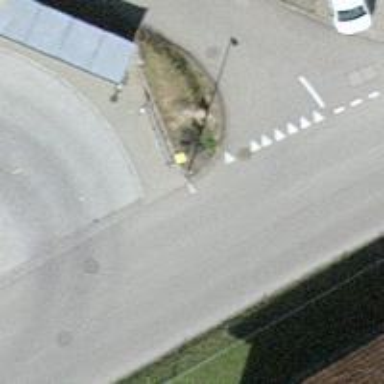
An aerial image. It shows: Post box.